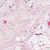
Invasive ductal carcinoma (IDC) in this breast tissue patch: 0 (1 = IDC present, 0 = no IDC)